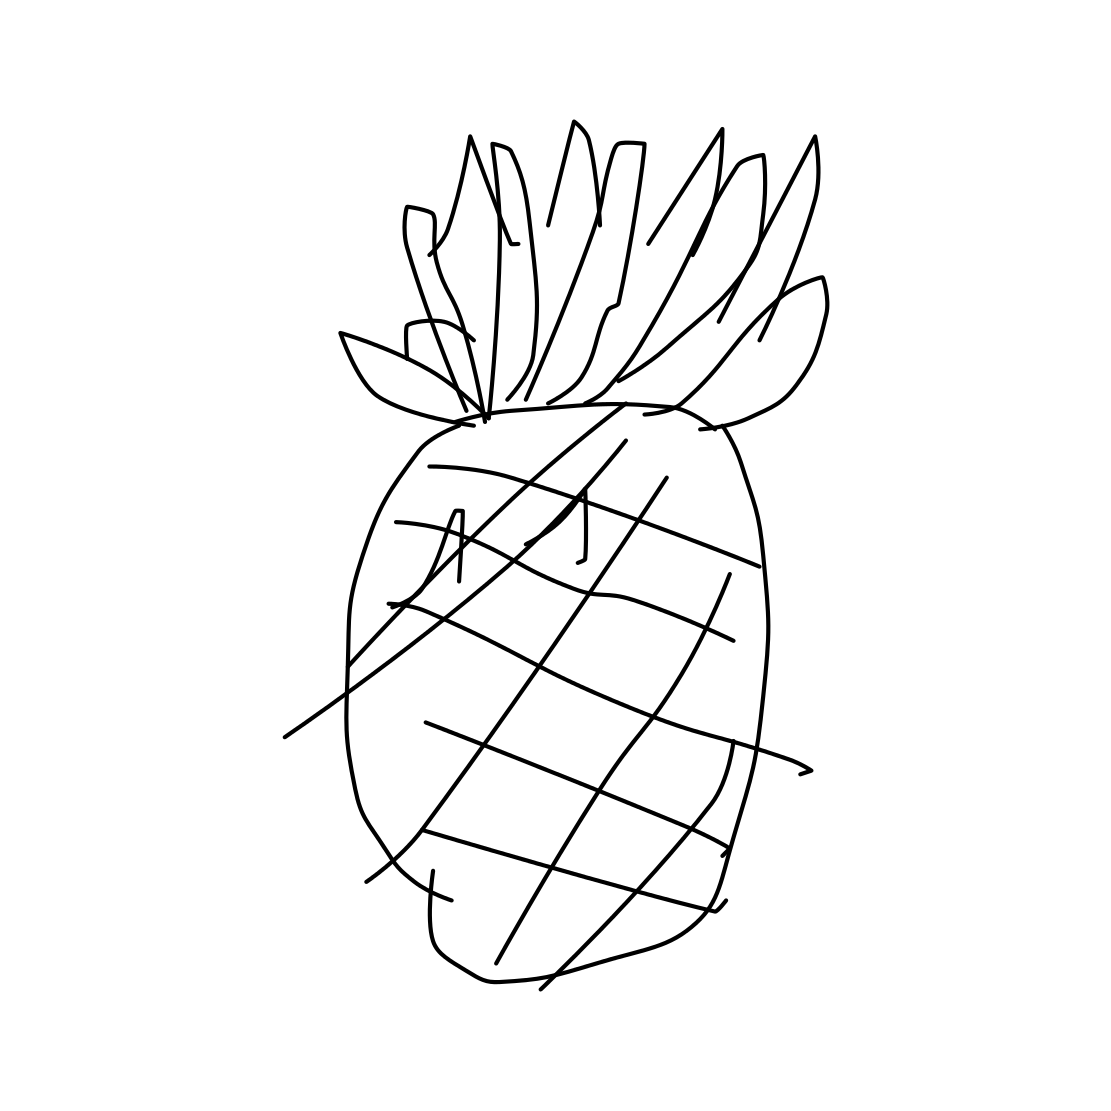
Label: pineapple